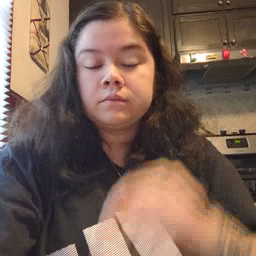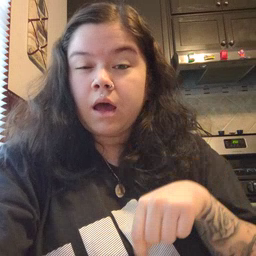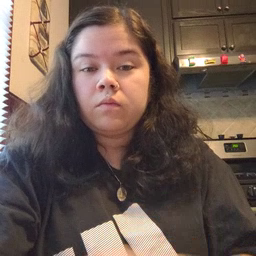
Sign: down